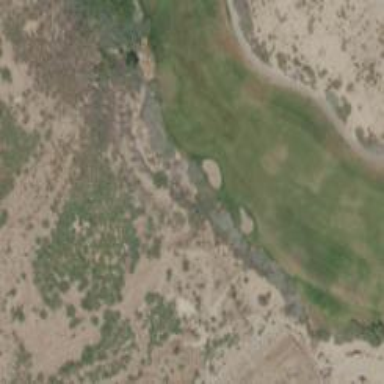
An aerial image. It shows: Golf fairway surrounded by grass.